Question:
I have a UIImageView with image just like above so what i have to do is gradually decrease and increase the shape of the image.
For achieving above task obviously I have to apply mask so I have created a rounded CAShapeLayer and added to the UIImageView layer and its working fine if I change my radius it will show only that amount of image wrt radius.
My problem is how we can apply animation so it will show in animated form. Please guide me I am not able to achieve with keyframe animation.
Following are the code for masking wrt radius.
'''
// Set up the shape of the circle
int rChange = 0; // Its doing proper masking while changing this value
int radius = 123.5-rChange;
CAShapeLayer *circle = [CAShapeLayer layer];
// Make a circular shape
circle.path = [UIBezierPath bezierPathWithRoundedRect:CGRectMake(0+rChange, 0+rChange, 2.0*radius, 2.0*radius)
cornerRadius:radius].CGPath;
// Configure the apperence of the circle
[circle setFillColor:[[UIColor blackColor] CGColor]];
[[self.originalImageView layer] setMask:circle];
self.originalImageView.layer.masksToBounds = YES;
'''
where 123.5 is my maximum radius of the image
and originalImageView is myUIImageView
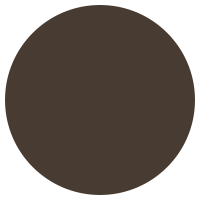
Answer: If all you want to do is show a brown circle with an animated varying radius, I suggest two changes:
1. Don't bother with an image. Just use a CAShapeLayer and set its fillColor to brown.
2. Set the layer's path once, to a circle with width and height of 1 point. Then use the CAShapeLayer's transform to vary the size. You can animate the transform.
For example, create the layer like this:
'''
CGRect bounds = self.view.bounds;
circleLayer = [CAShapeLayer layer];
circleLayer.fillColor = [UIColor brownColor].CGColor;
'''
circleLayer.position = CGPointMake(CGRectGetMidX(bounds), CGRectGetMidY(bounds));
'''
// Create a circle with 1-point width/height.
circleLayer.path = [UIBezierPath bezierPathWithOvalInRect:CGRectMake(0, 0, 1, 1)].CGPath;
// Use the layer transform to scale the circle up to the size of the view.
[circleLayer setValue:@(bounds.size.width) forKeyPath:@"transform.scale"];
'''
Then you can change its size like this:
'''
[circleLayer setValue:@(newSize) forKeyPath:@"transform.scale"];
'''
That will implicitly (automatically) animate the size change using default parameters. If you want to use different animation parameters, you can explicitly animate the transform:
'''
CABasicAnimation *animation = [CABasicAnimation animationWithKeyPath:@"transform.scale"];
animation.fromValue = [circleLayer valueForKeyPath:@"transform.scale"];
animation.toValue = @(newSize);
animation.duration = 3.0;
animation.timingFunction = [CAMediaTimingFunction functionWithName: kCAMediaTimingFunctionEaseOut];
// Important: change the actual layer property before installing the animation.
[circleLayer setValue:animation.toValue forKeyPath:animation.keyPath];
// Now install the explicit animation, overriding the implicit animation.
[circleLayer addAnimation:animation forKey:animation.keyPath];
'''